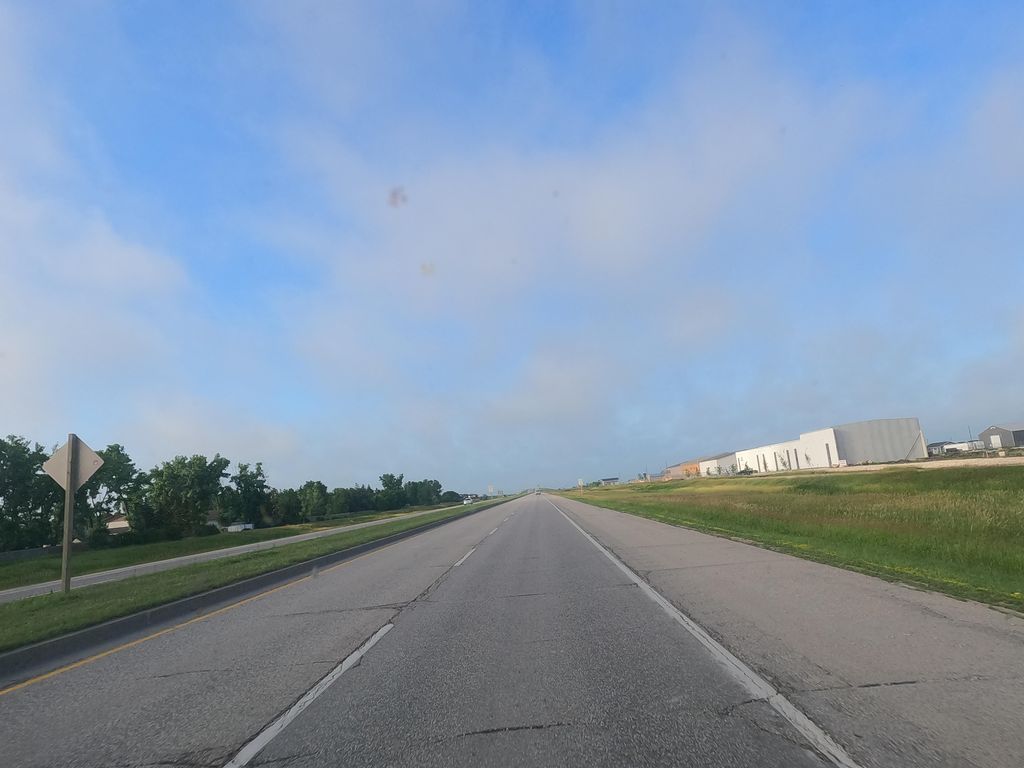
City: winnipeg